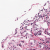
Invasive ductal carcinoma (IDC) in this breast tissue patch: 0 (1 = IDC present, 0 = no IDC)